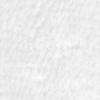
Label: no_change